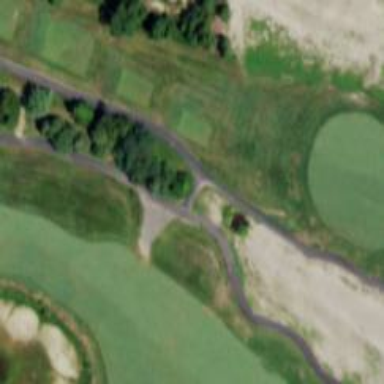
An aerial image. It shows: Service road designated as golf cart path.